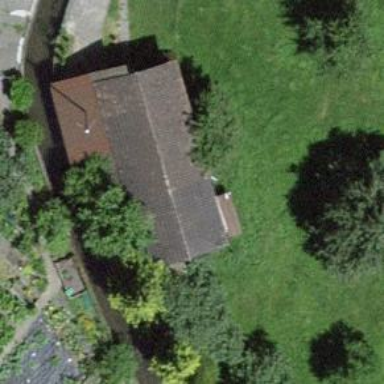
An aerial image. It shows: Rural barn.